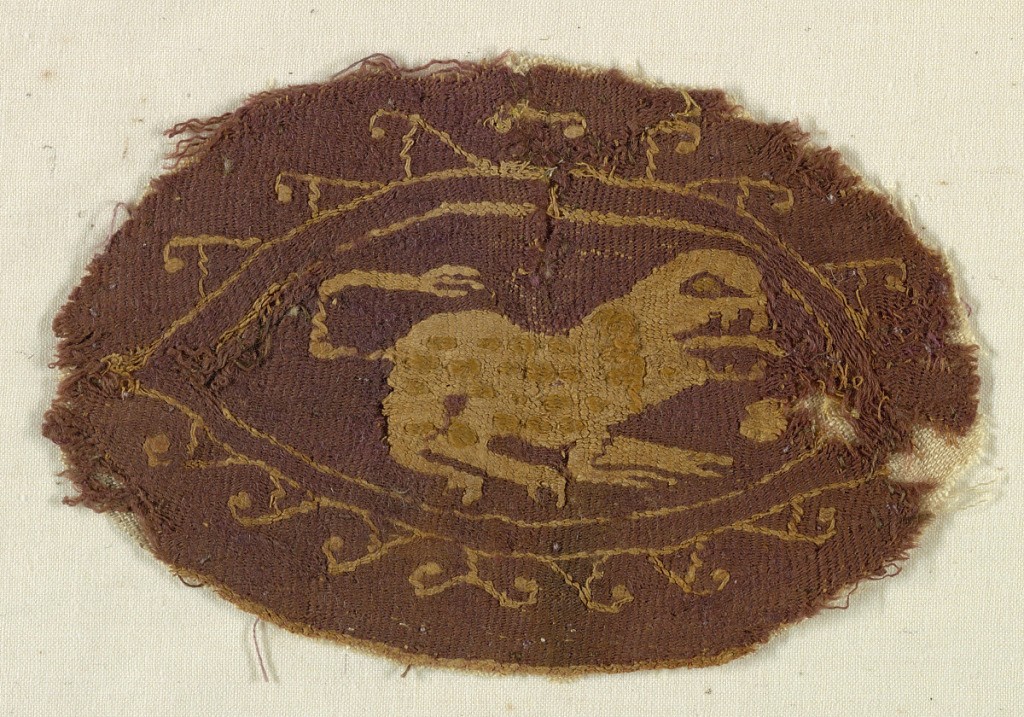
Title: Fragment
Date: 5th–8th century
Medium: Warp; S-spun linen. Wefts; S-spun linen, S-spun wool, Z-spun wool Technique: Weft-faced plain weave (16/cm x 28/cm) and slit tapestry
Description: Oval medallion, monochrome, light pattern on dark ground.  Spotted quadruped animals within a leaf-shaped border.